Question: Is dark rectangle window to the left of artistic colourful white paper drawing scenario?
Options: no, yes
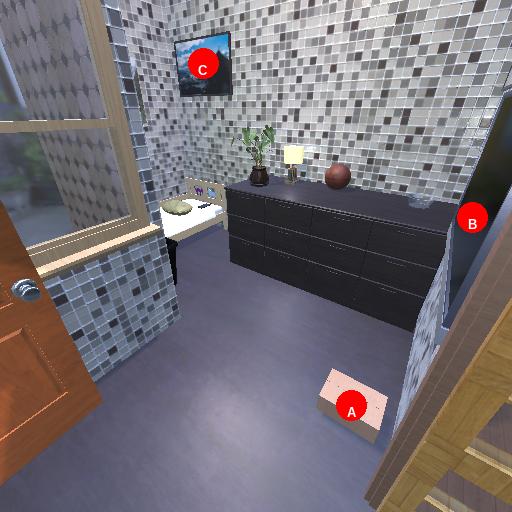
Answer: no